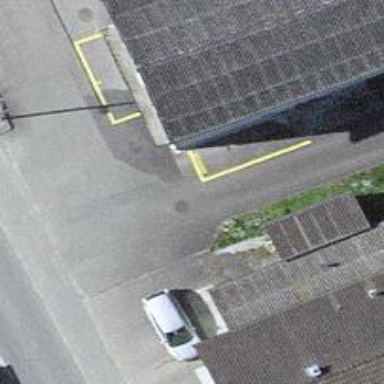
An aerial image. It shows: Driveway.